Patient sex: M
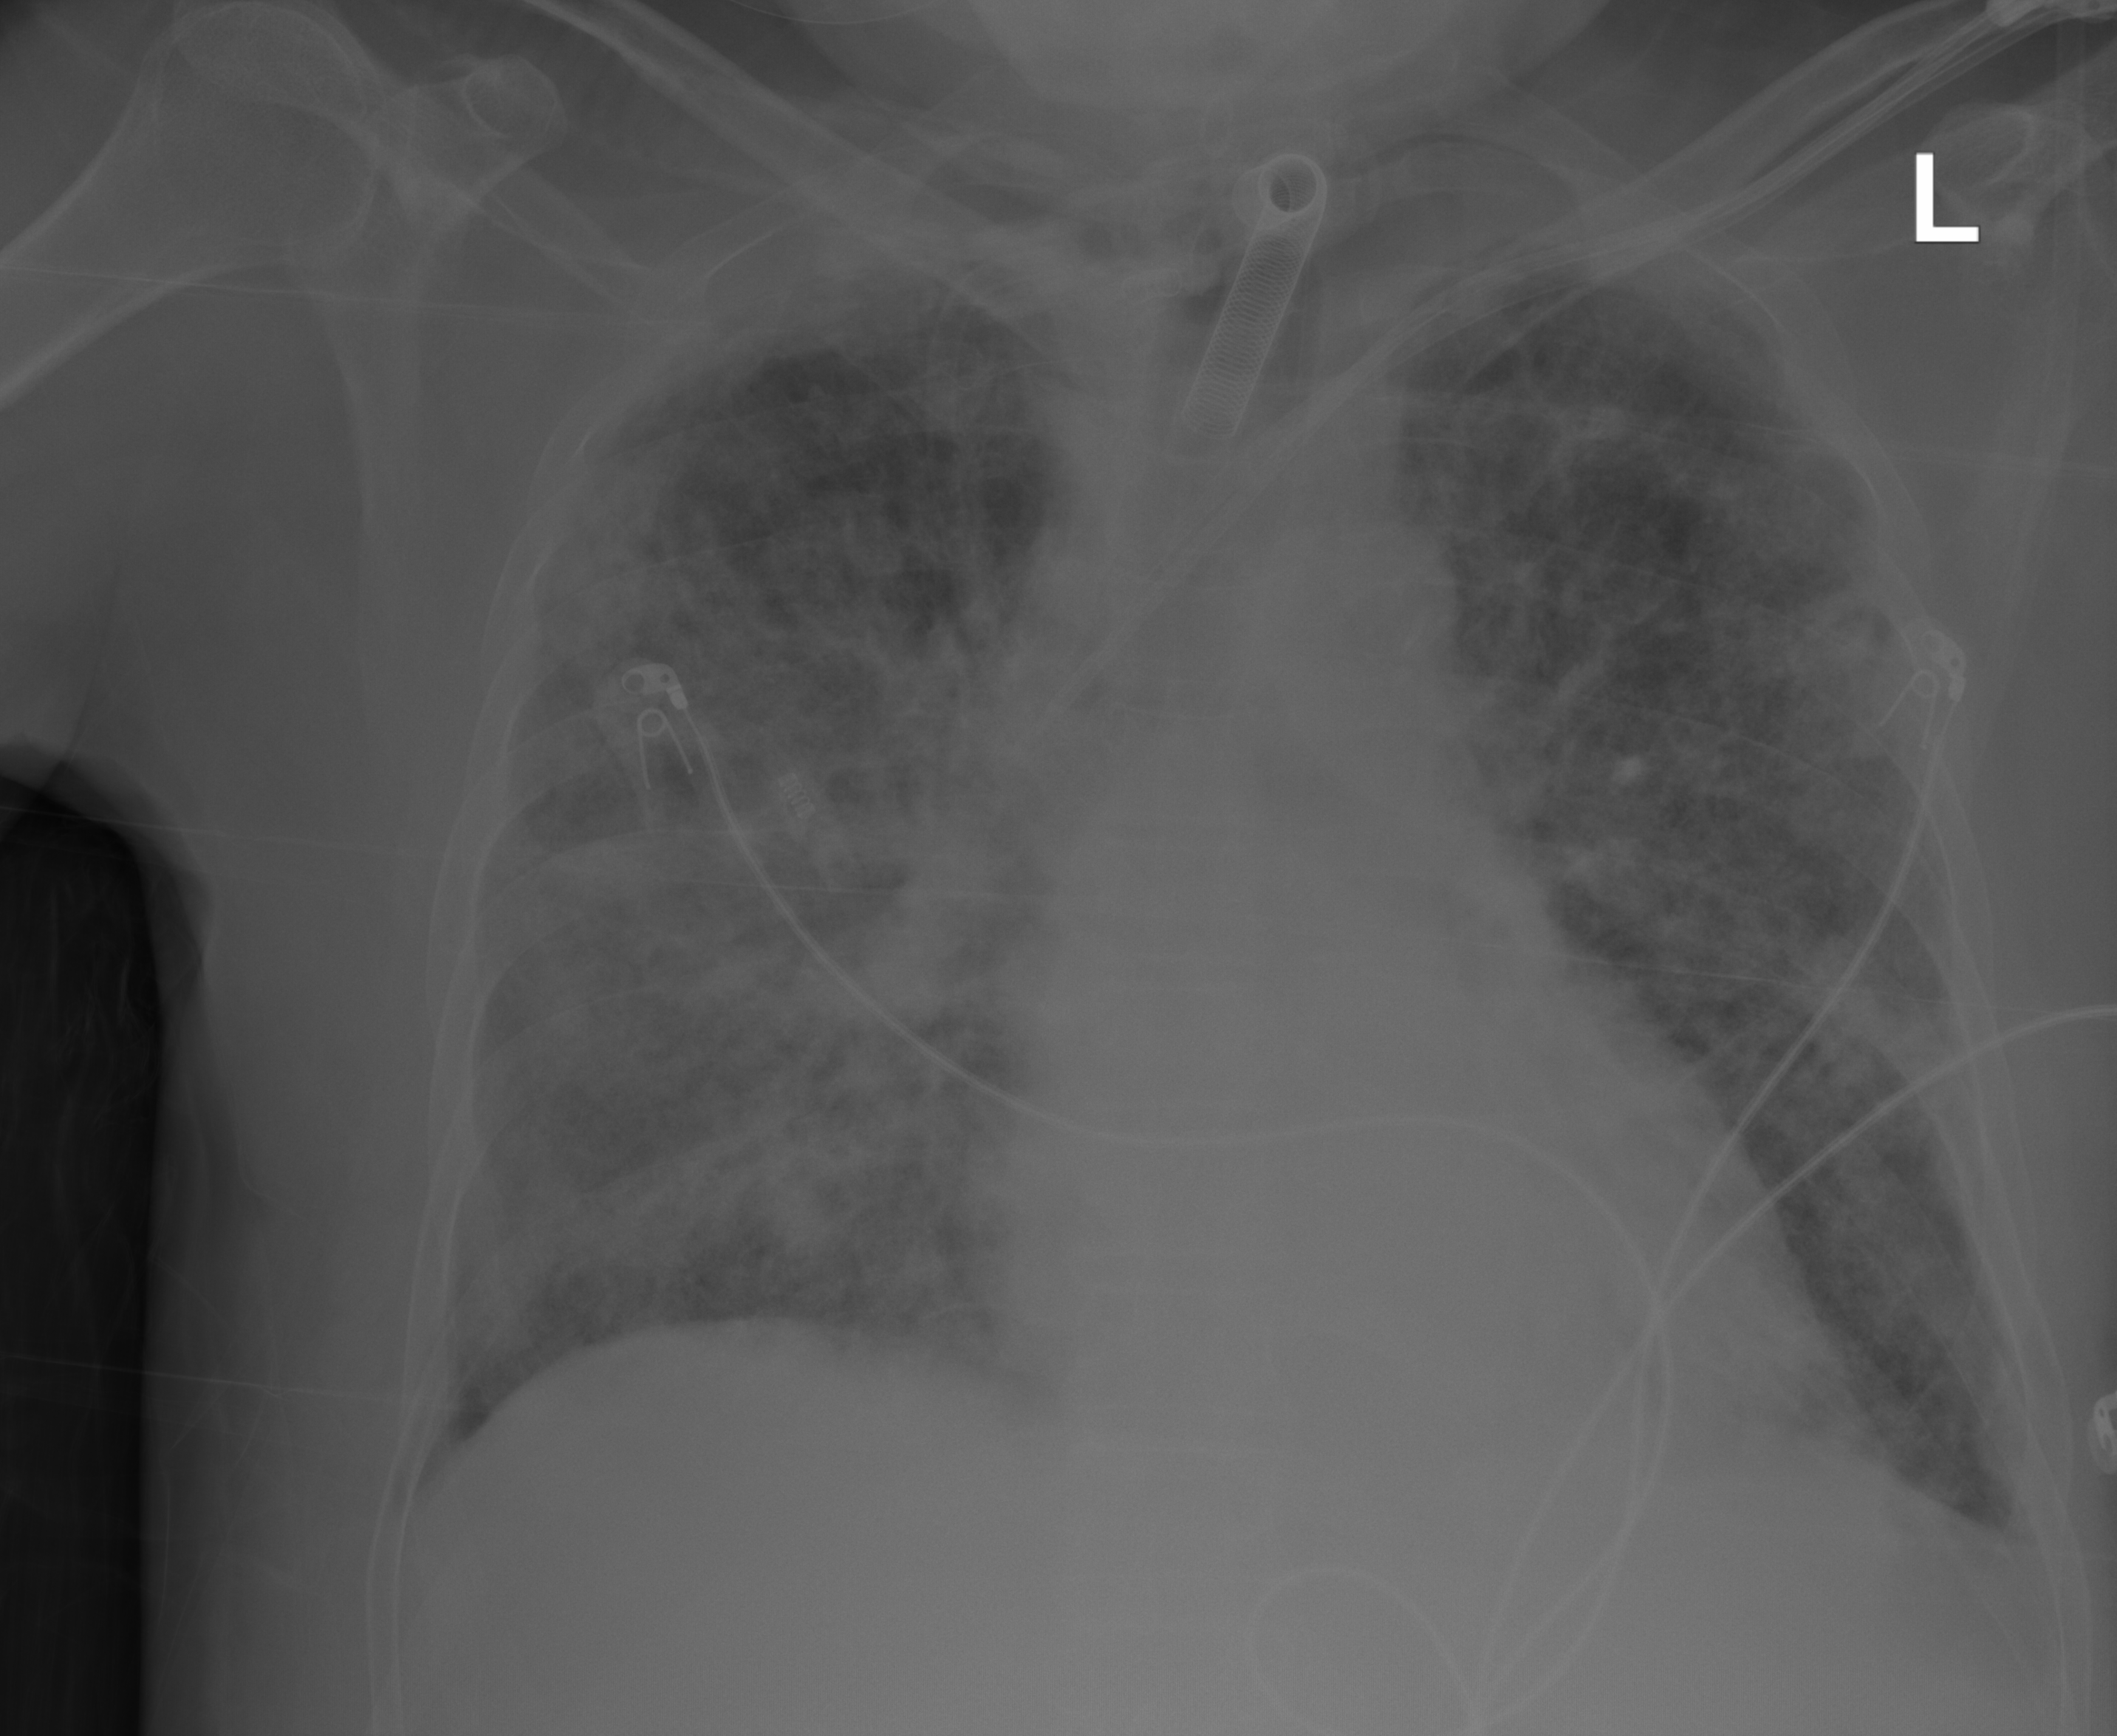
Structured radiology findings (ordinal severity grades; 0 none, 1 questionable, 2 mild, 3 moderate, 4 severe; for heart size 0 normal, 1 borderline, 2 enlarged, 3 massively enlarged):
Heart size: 0
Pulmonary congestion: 0
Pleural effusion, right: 0
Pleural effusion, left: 0
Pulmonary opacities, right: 3
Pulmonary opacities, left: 3
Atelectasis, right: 3
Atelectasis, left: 3